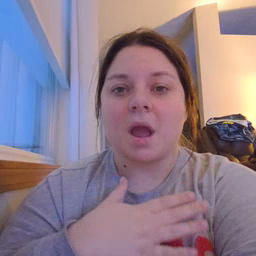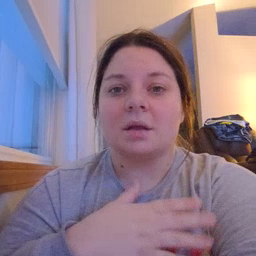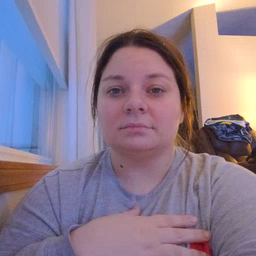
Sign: minemy